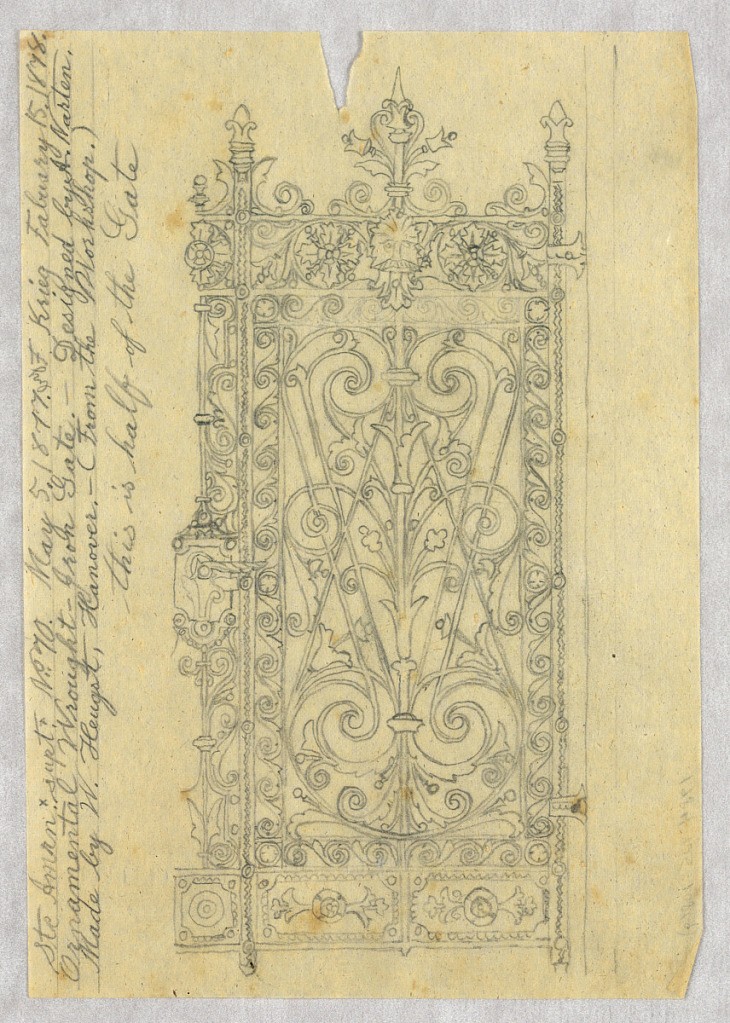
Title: Sketchbook page
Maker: Frederick Krieg, American, b. Germany 1852–1932
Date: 1864–78
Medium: drawing
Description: One of fourteen pages in a sketchbook